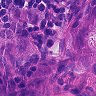
Metastatic tissue present: yes